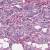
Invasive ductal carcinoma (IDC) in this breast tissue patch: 1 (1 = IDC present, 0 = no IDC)